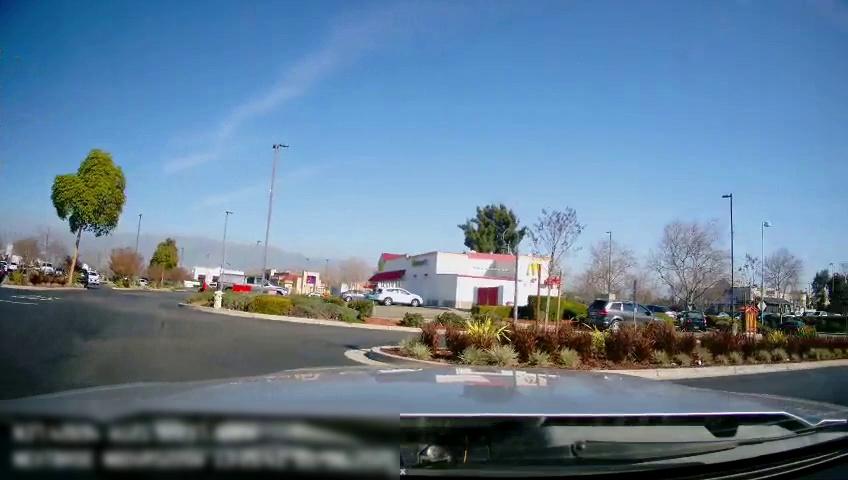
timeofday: Day
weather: Sunny
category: Drivable Space
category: Drivable Space
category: Vehicles | SUV
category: Vehicles | Car
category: Vehicles | SUV
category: Vehicles | Truck
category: Vehicles | Car
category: Vehicles | SUV
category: Vehicles | Car
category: Vehicles | SUV